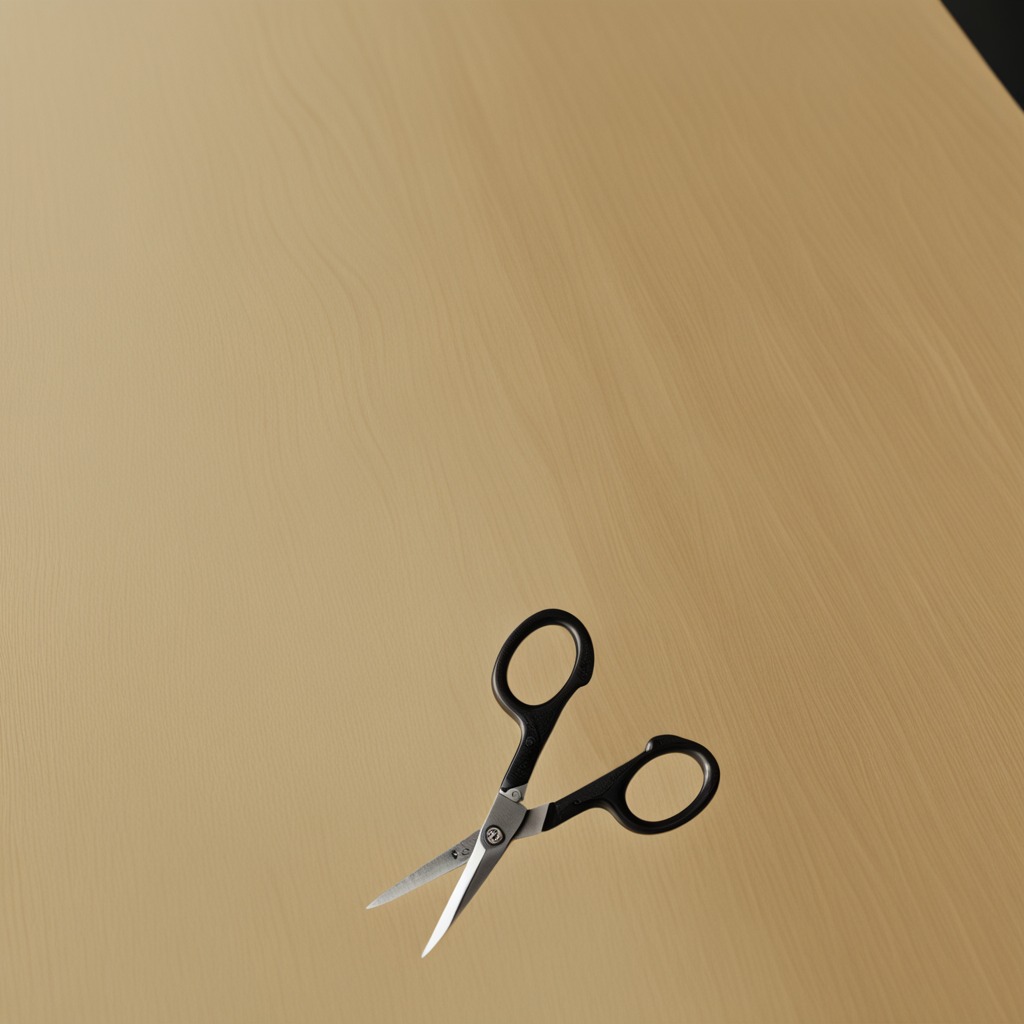
A scissor lies on a plywood surface in a paint workshop lit by afternoon window light.